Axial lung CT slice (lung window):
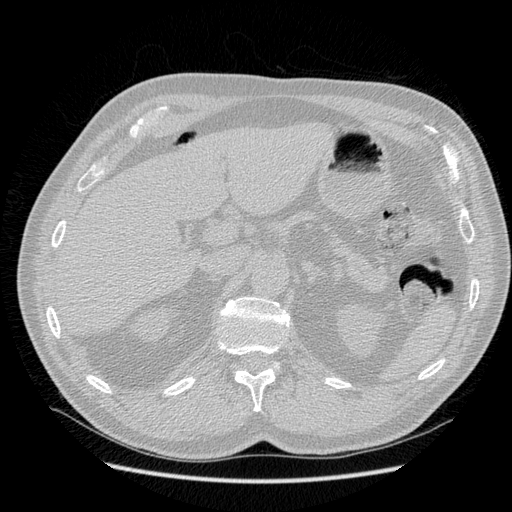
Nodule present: no